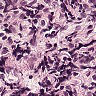
Metastatic tissue present: no